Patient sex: M
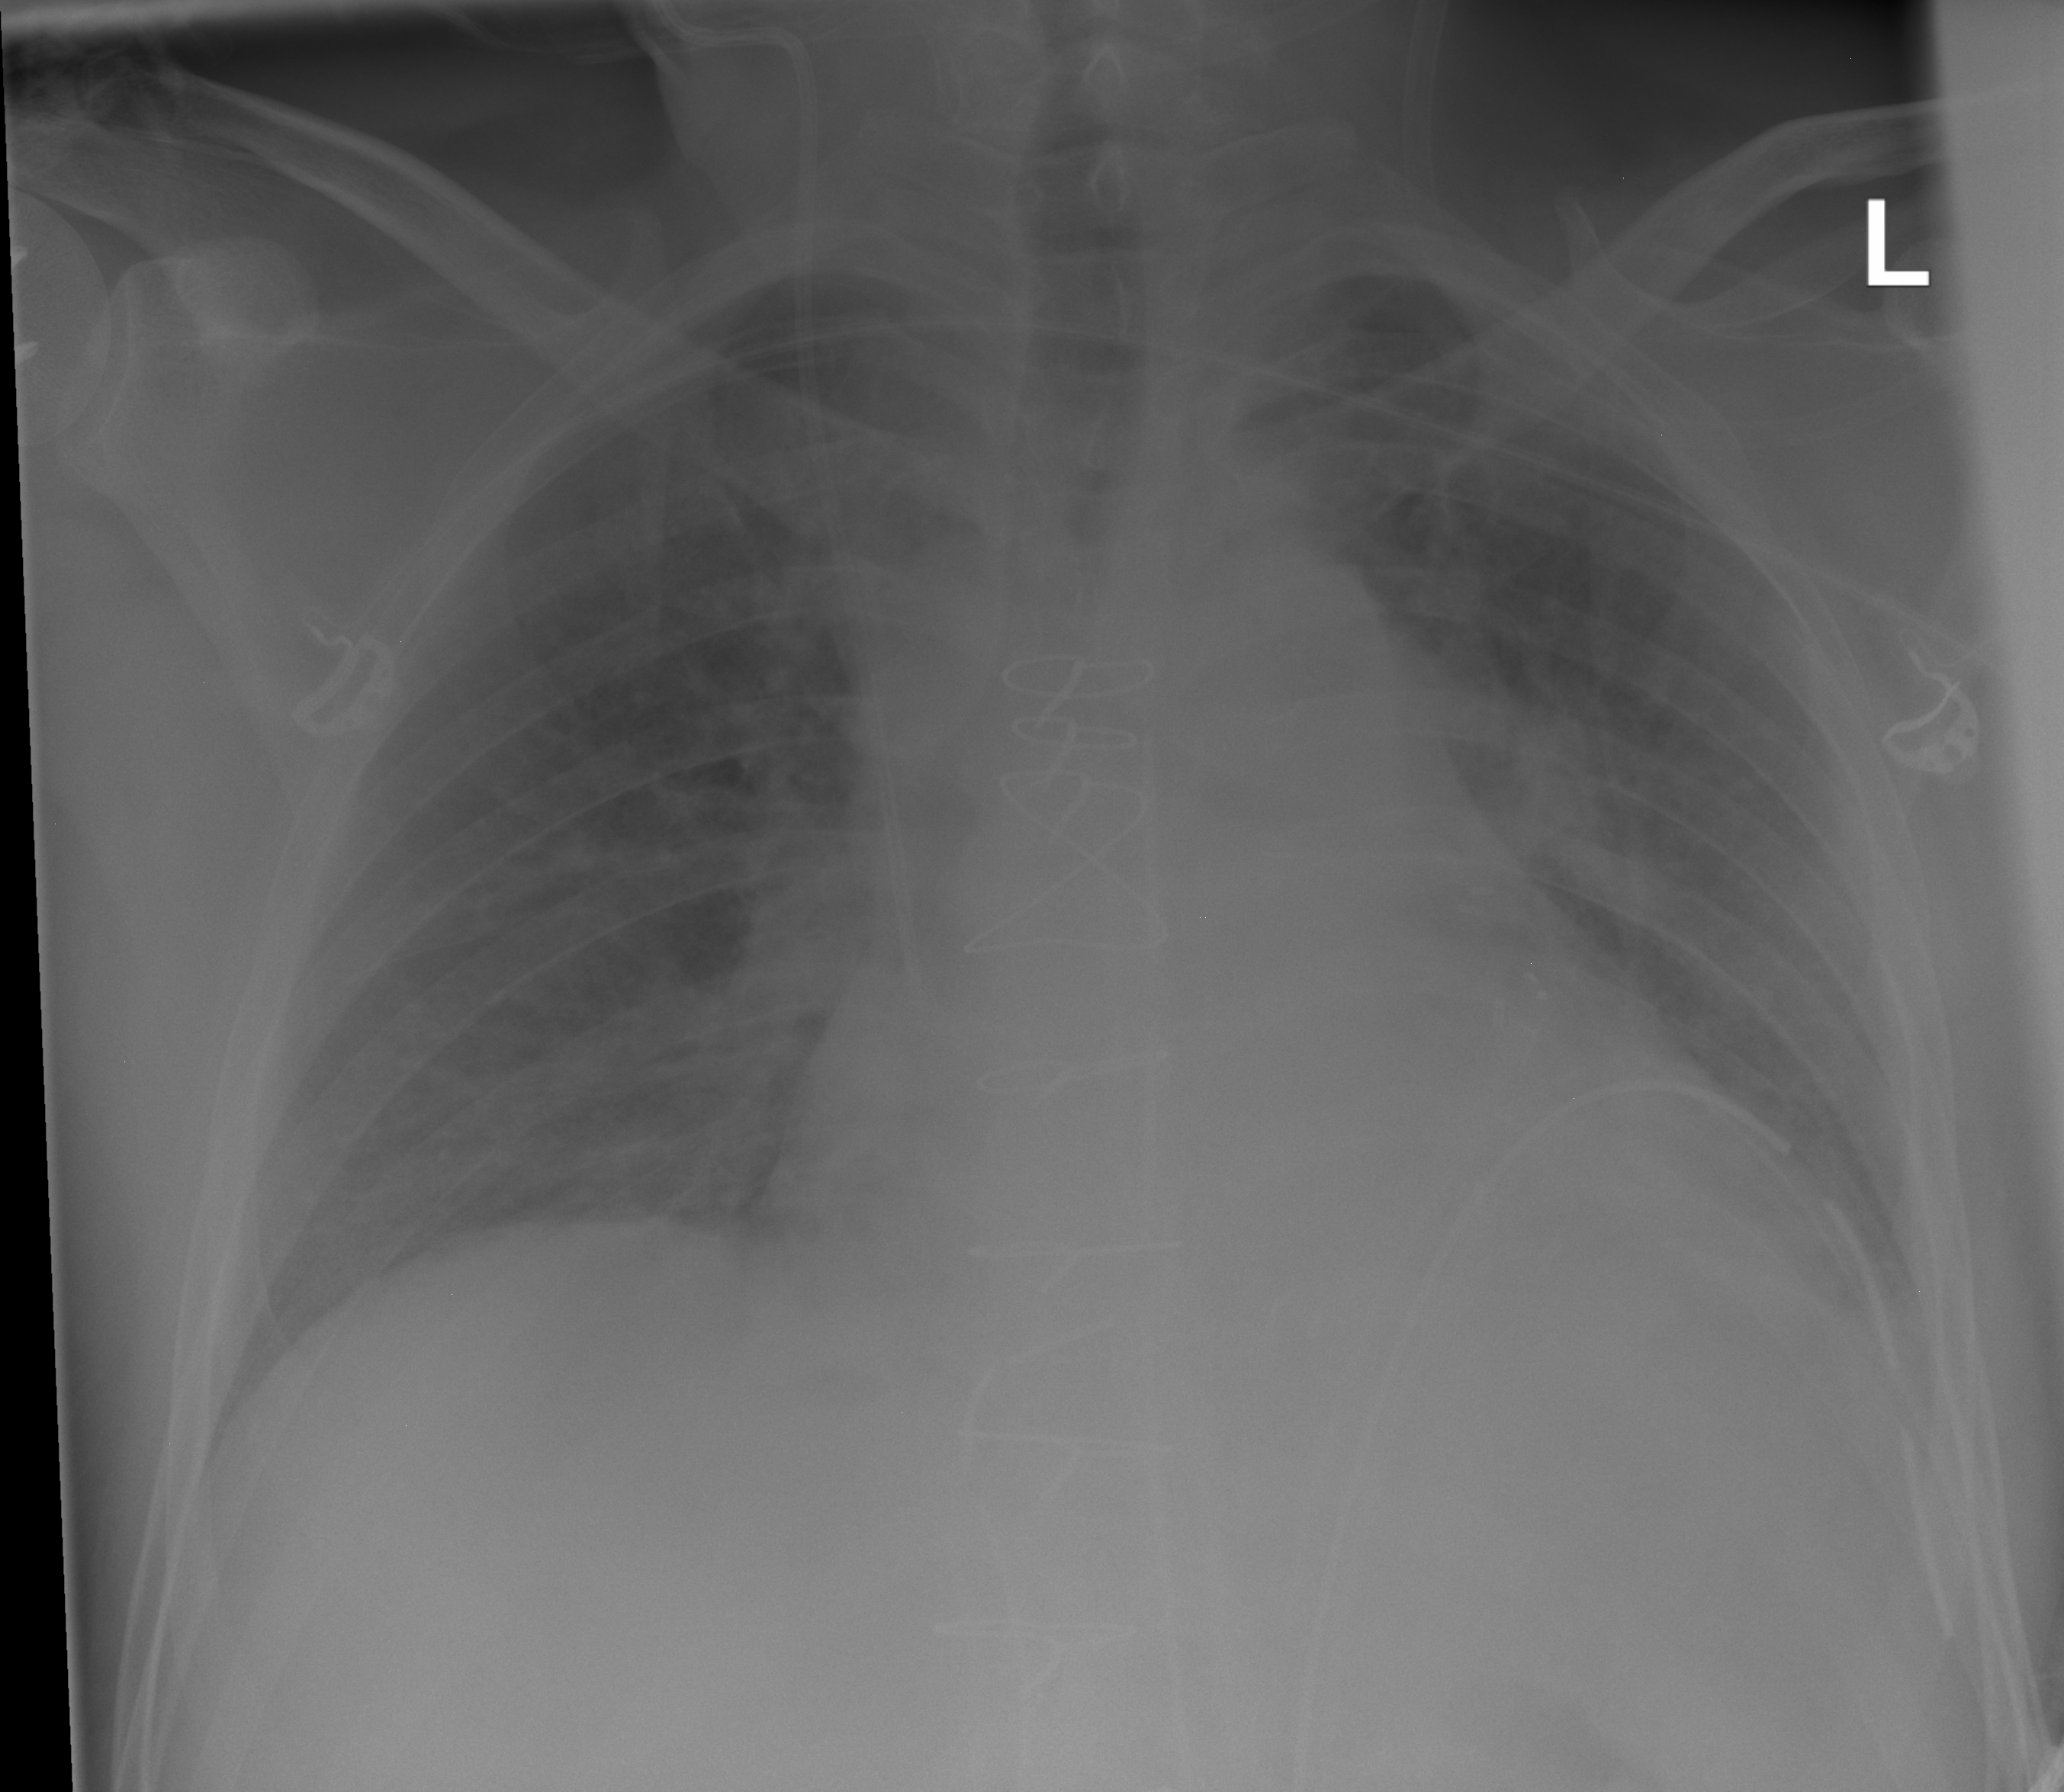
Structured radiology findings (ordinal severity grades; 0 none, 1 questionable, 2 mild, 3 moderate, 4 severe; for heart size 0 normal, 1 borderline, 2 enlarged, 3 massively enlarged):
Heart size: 1
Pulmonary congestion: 2
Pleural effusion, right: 0
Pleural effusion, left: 0
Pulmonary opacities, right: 0
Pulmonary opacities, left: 0
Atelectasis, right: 0
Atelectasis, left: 2